Interaction volume radius: 5 \u00c5
Interaction volume height: 10 \u00c5
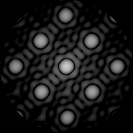
Disorder parameter: 0.0228